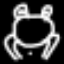
Label: frog